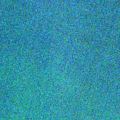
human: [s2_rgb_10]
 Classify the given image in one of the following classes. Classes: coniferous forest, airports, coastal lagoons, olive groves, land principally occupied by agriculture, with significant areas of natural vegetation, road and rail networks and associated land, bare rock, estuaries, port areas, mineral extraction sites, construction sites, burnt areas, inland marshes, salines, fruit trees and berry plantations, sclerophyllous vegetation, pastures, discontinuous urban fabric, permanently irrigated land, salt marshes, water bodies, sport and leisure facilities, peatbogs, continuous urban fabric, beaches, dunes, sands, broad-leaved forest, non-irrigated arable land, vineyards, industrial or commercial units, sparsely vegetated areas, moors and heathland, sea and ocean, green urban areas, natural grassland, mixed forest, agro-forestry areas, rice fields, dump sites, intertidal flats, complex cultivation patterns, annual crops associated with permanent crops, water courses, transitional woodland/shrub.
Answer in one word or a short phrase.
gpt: sea and ocean